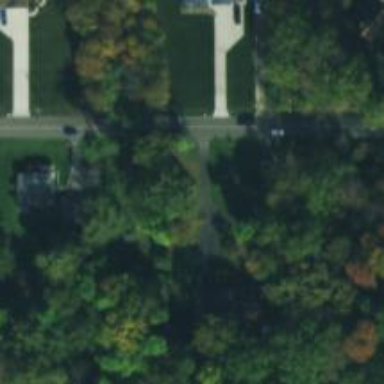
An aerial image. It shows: Driveway leading to service road.